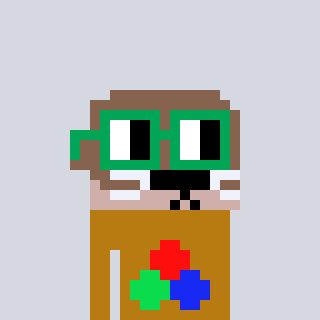
a pixel art character with square green glasses, a otter-shaped head and a gold-colored body on a cool background